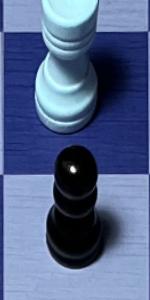
Label: Pawn_Black